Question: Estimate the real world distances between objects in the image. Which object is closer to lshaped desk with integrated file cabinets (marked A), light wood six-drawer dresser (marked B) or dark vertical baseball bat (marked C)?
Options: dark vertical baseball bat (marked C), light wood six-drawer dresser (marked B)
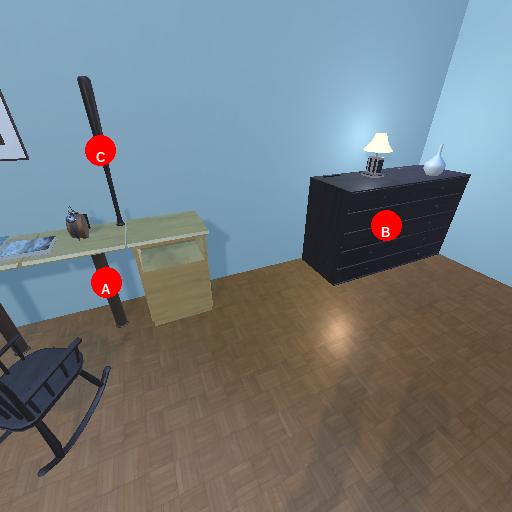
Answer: dark vertical baseball bat (marked C)